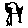
Label: tree